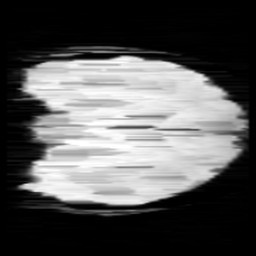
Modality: minIP
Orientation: coronal
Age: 9
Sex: female
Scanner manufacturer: siemens
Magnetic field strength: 3 T
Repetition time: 0.027 s
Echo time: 0.02 s